Question: Generating the response schema for a typed stored procedure, the stored procedure did some database updates prior to returning the final resultset. The response schema generated by Visual Studio has quite some garbage.
Is there a way to force it to generate a cleaner schema?

The StoredProcedureResultset4 is the only one that matters.
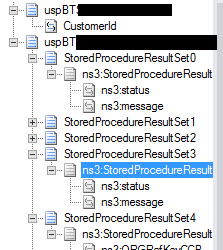
Answer: Here's my same answers from MSDN. Unfortunately, the marked Answer will not work for you since there is no way, or it's really, really hard, to capture and suppress result sets from a called Stored Procedure.
The cause is related to the Stored Procedure code.
The Wizard will only generate Schema types for elements that are returned in the response from SQL Server. Meaning, the Stored Procedure is emitting results for those updates so you're getting metadata for them.
The way to solve this is by modifying the SP code to not emit any result on any operation that shouldn't. Basically, if you see it in the result window in SQL Management Studio, you will get schema for it.
status and message are presumably the result of another SP so one way to suppress that is to assign the result to a temp table thus redirecting it form the output stream.
However, if StoredProcedureResultset4 is all that matters, that's all you have to use. There's nothing wrong with just ignoring all the other results provided they always appear in the same order.
Just to be clear, you still have to write the wrapper that suppresses the unwanted results, simply invoking the original SP from a new SP will not change the output, you'll still get the extra result sets.
In fact, a wrapper would be the harder implementation since you'd have to capture and examine all results sets which I don't think is possible.
The more correct way to do this in BizTalk would be a Port Map that strips the unwanted content.